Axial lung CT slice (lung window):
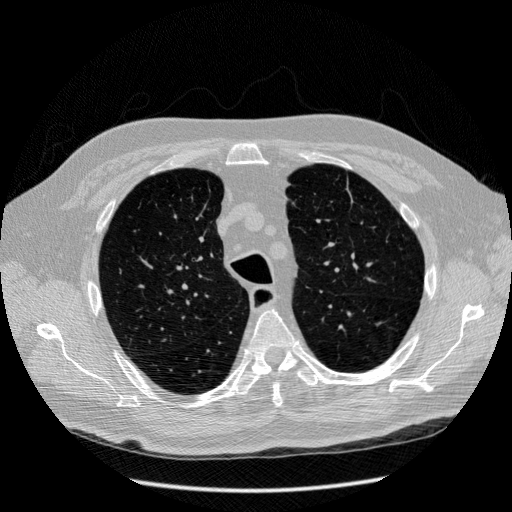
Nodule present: no